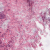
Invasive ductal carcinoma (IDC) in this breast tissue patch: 0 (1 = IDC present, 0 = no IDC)